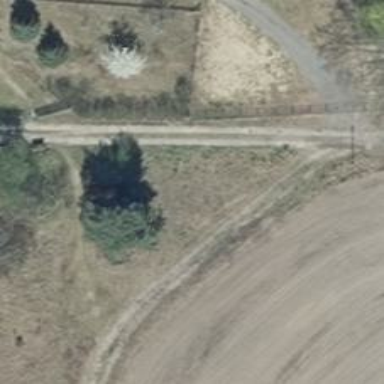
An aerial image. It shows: Well-maintained track road of grade 1.